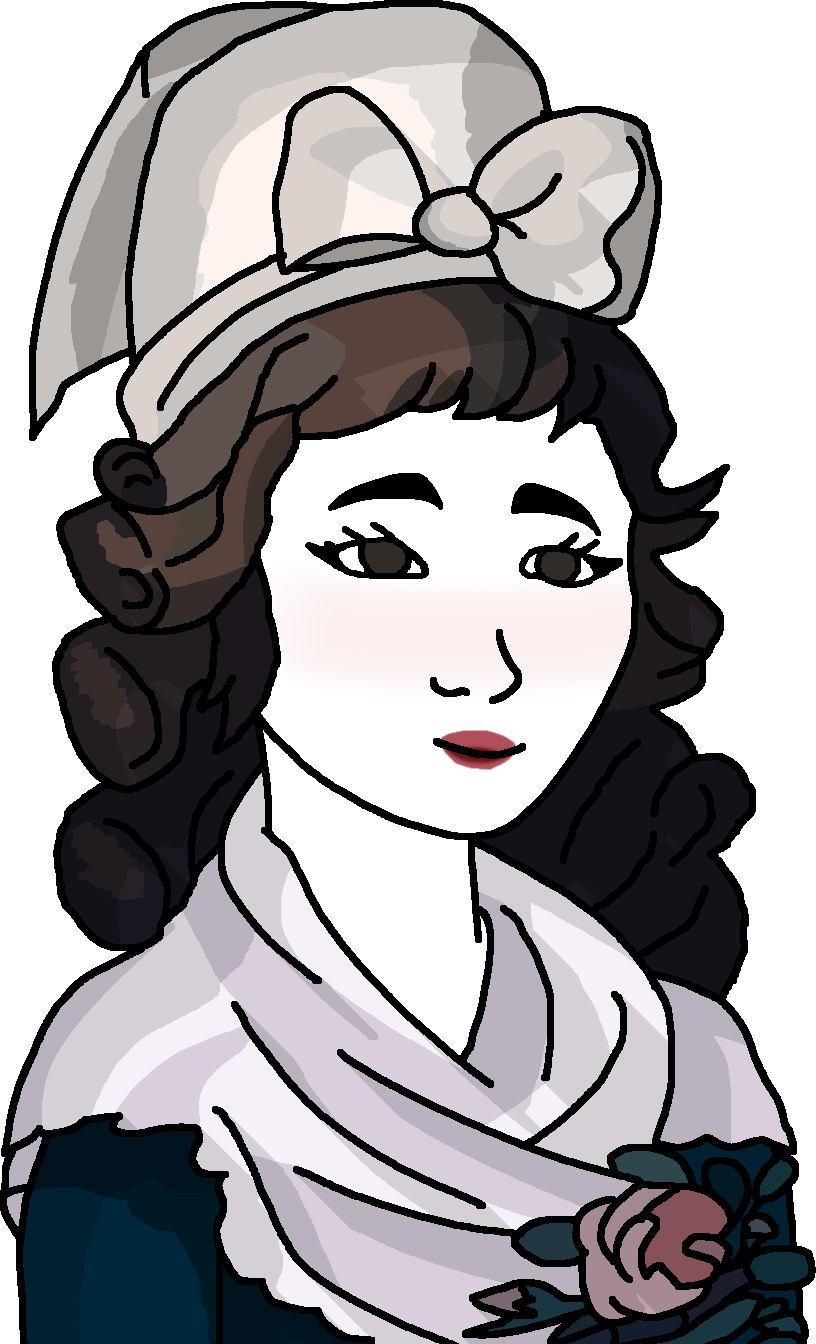
Label: 5_Doomer_Girl